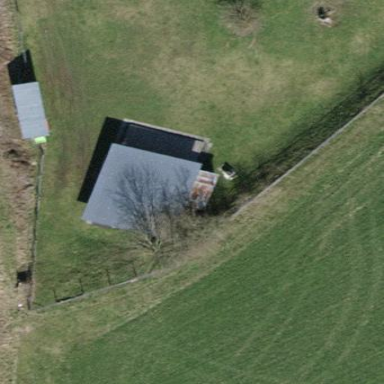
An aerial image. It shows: Shed building.